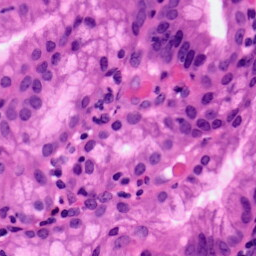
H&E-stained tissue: Pancreatic